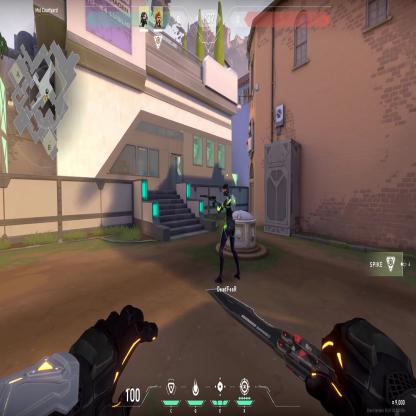
Label: teammate